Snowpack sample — Loveland Pass, Silver Plume, Colorado, USA (1/12/25, 11:40 AM MST)
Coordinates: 39.66, -105.88
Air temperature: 7 °F
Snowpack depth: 140 cm
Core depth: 10 cm
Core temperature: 41 °F
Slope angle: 11°, slope face: 30°
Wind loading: high
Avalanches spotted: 2
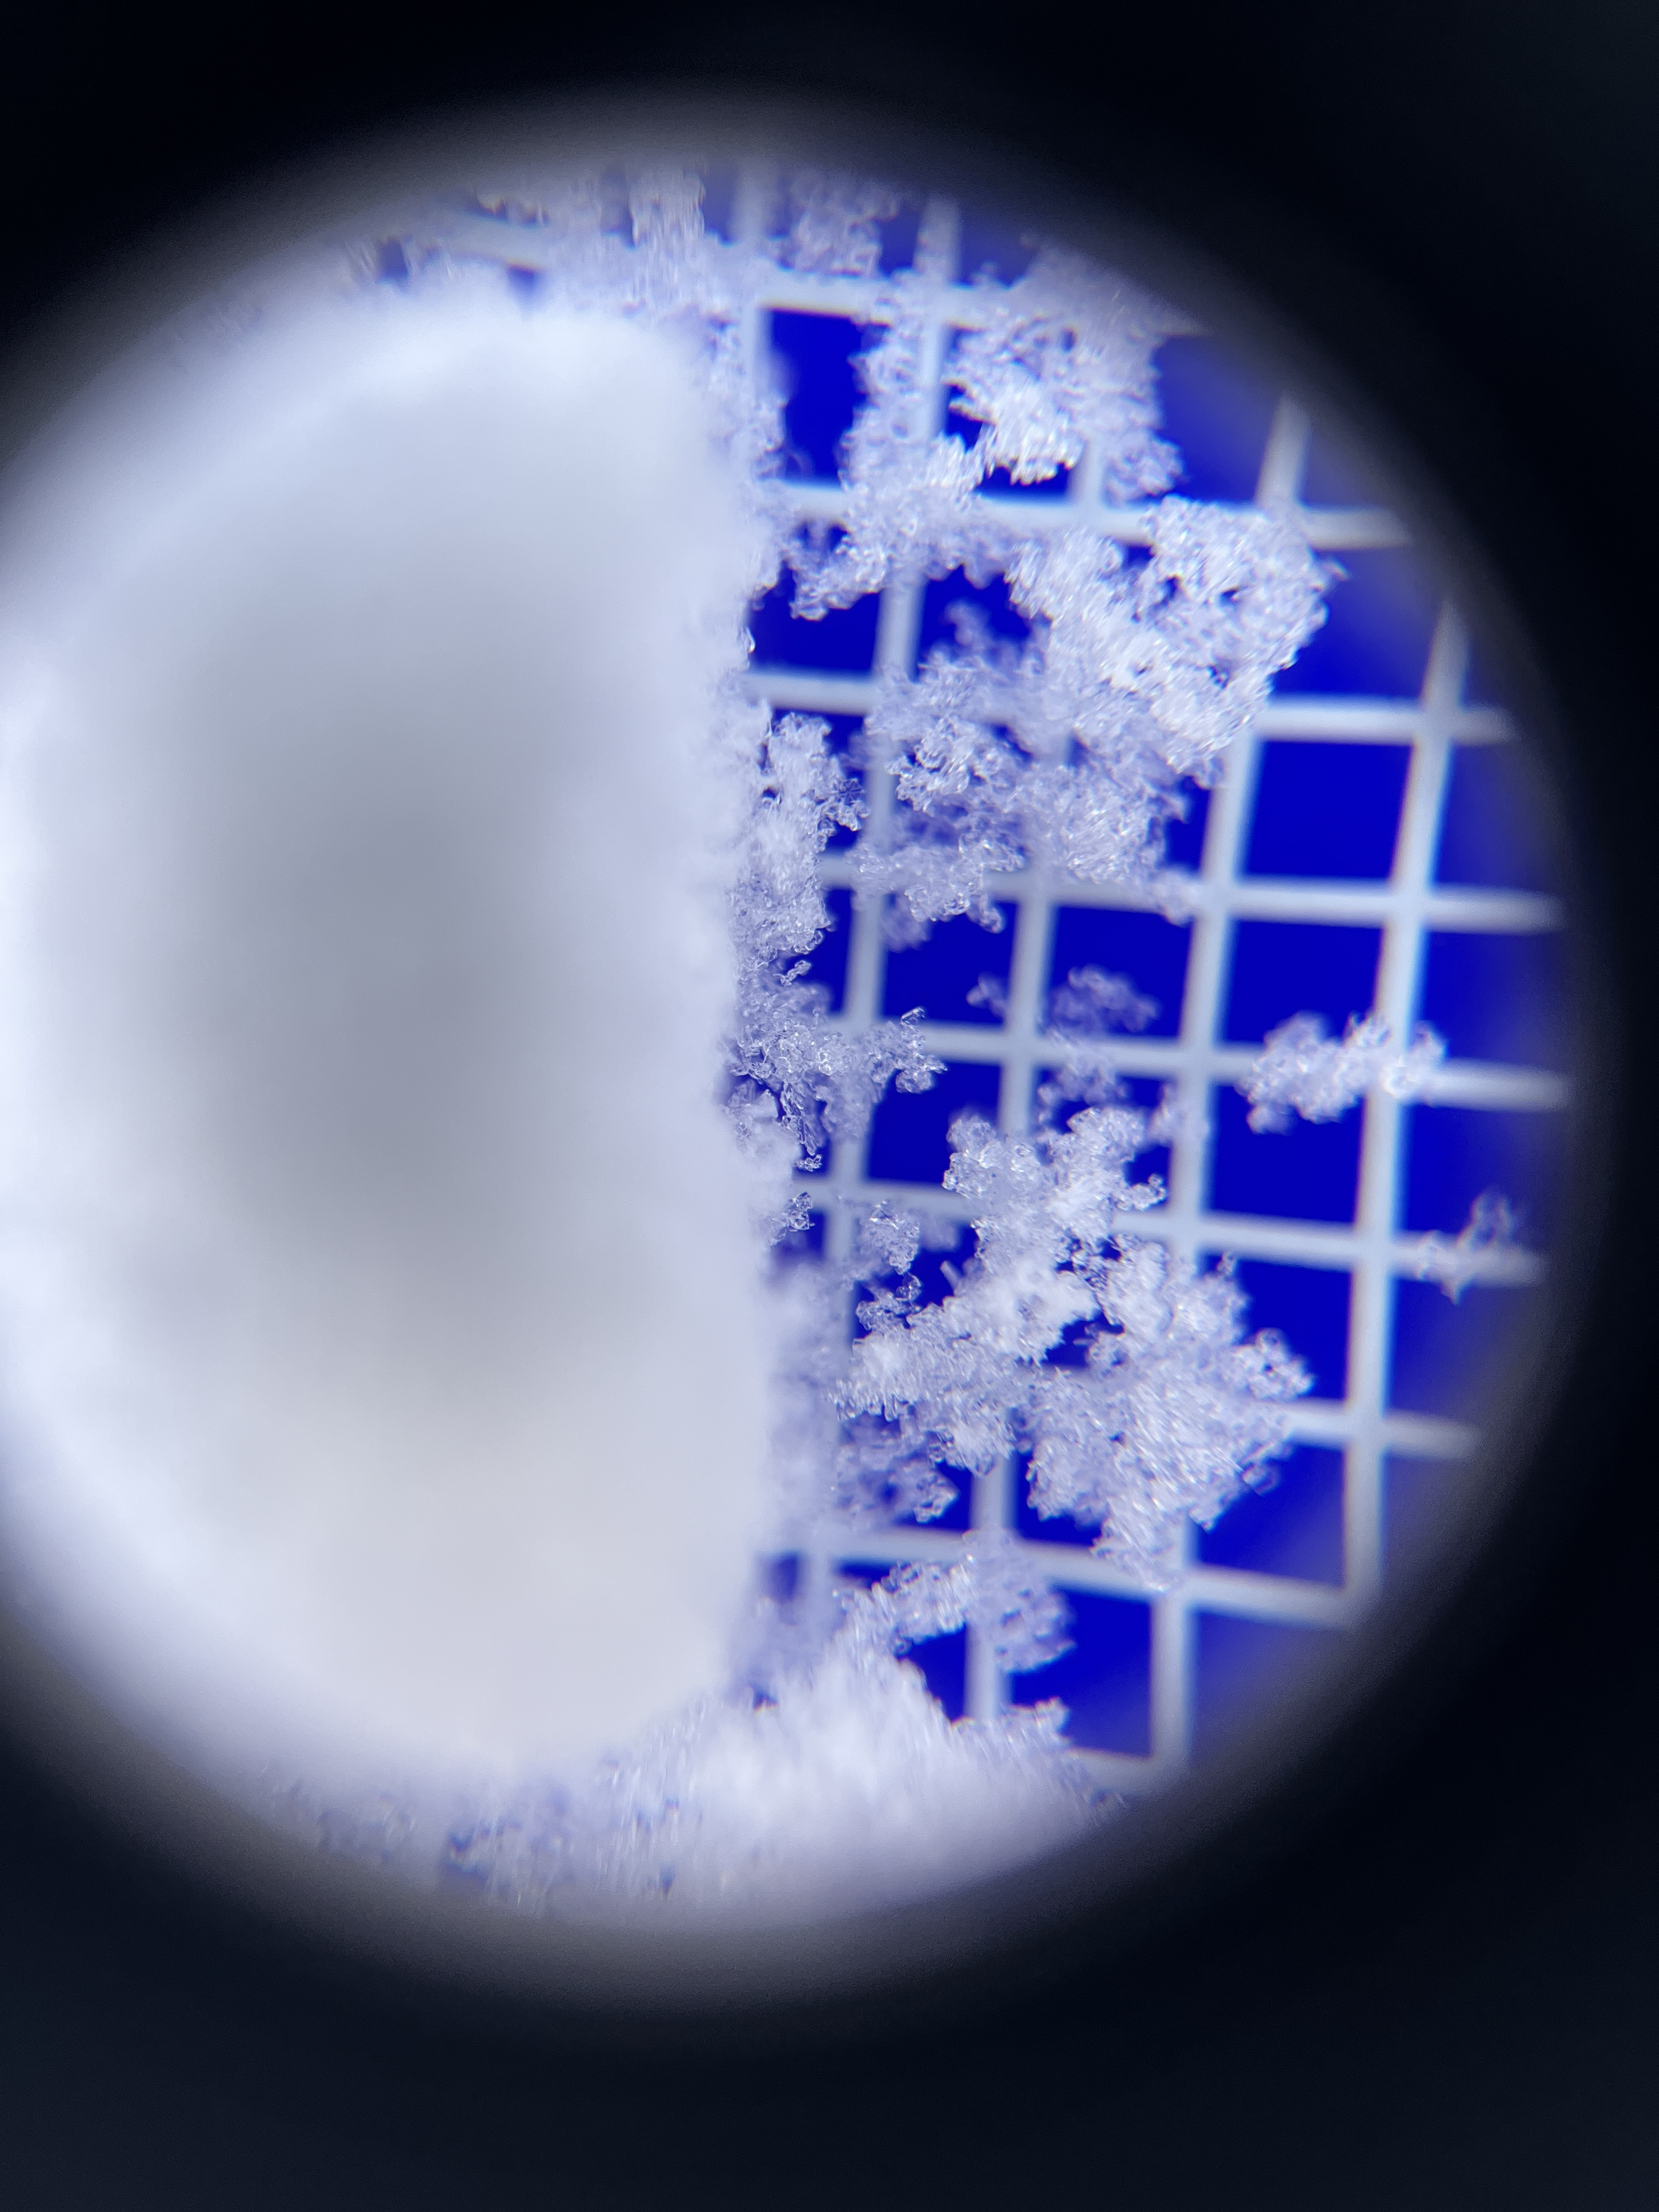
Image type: magnified_profile
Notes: Pilot using slightly modified coring method that took too large segment for snow profile picturing, advised not to use in higher level models. Two avalanche on south face nearby, partially cloudy with light snow in the last 24 hours. Lots of wind loading on eastern features.